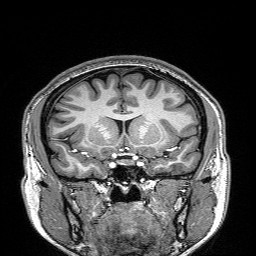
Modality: T1w
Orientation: sagittal